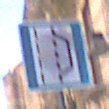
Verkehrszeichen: NothalteUndPannenbucht
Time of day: MorningAfternoon
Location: Outdoor (Urban)
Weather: Clear
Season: NotSpecified
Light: Natural